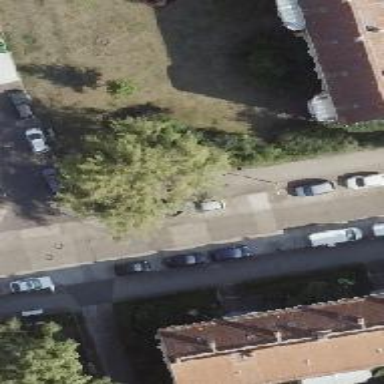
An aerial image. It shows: Avenue lined with broadleaved deciduous trees.